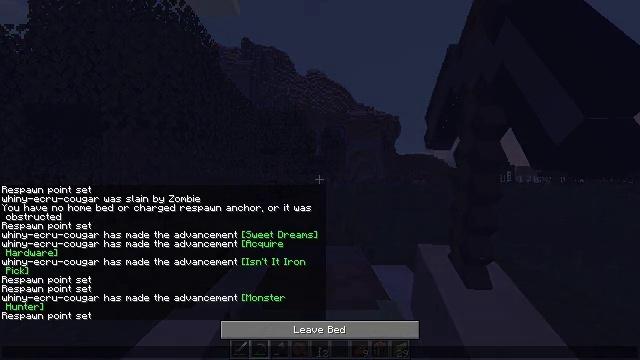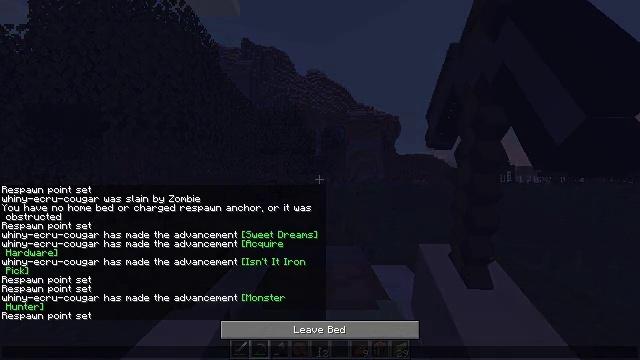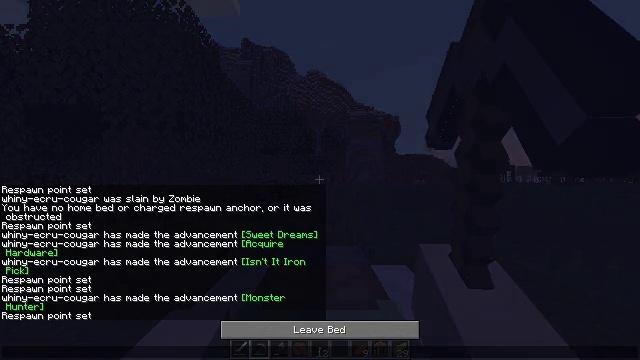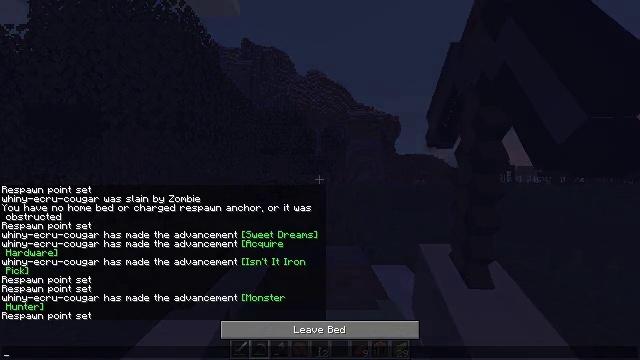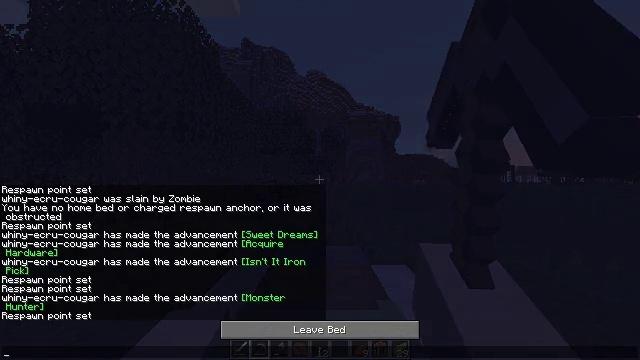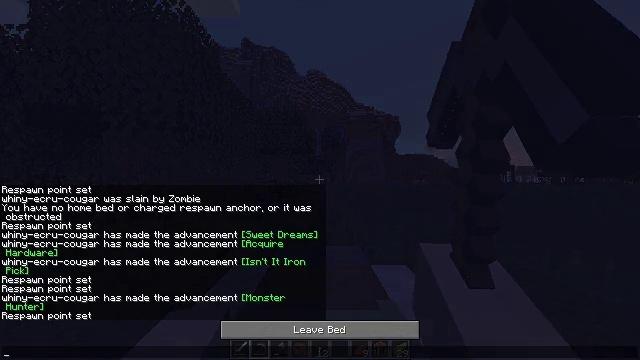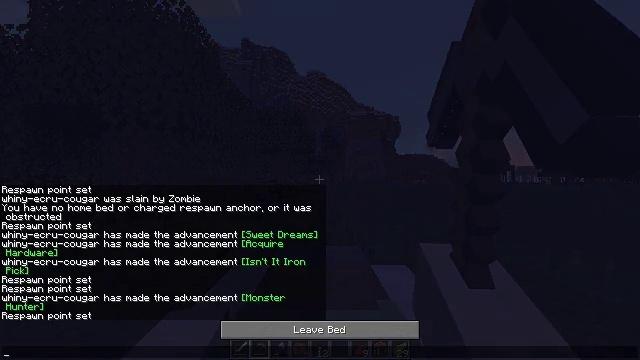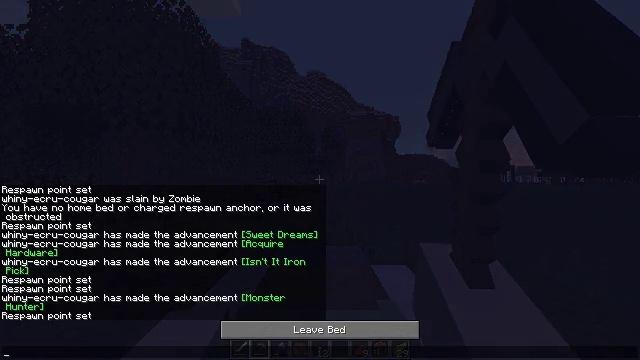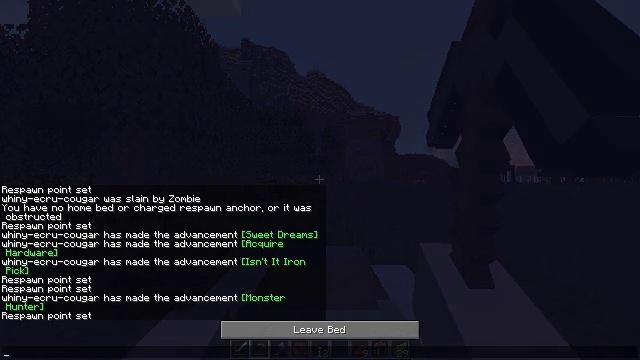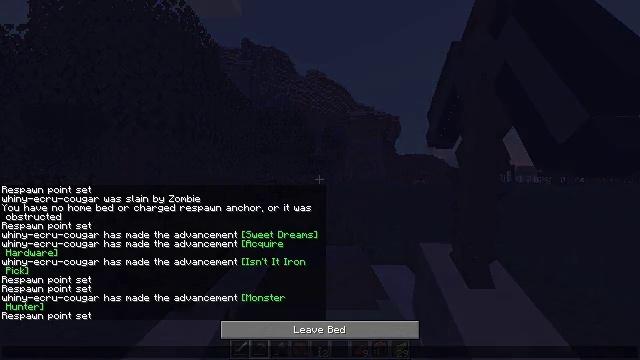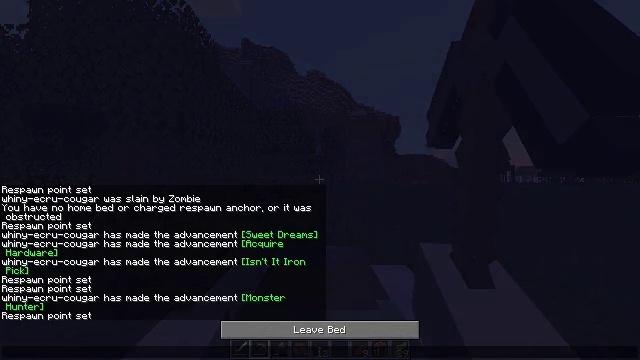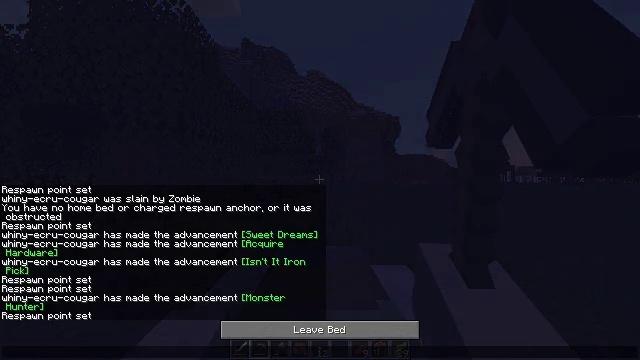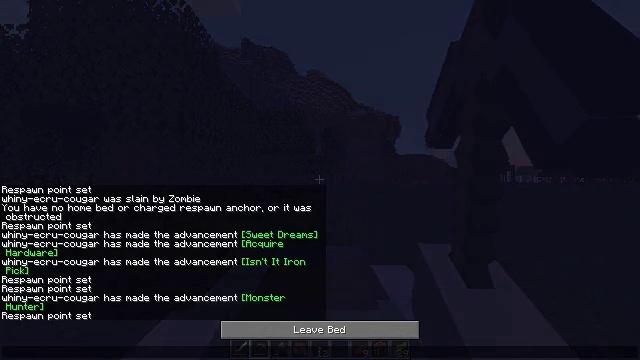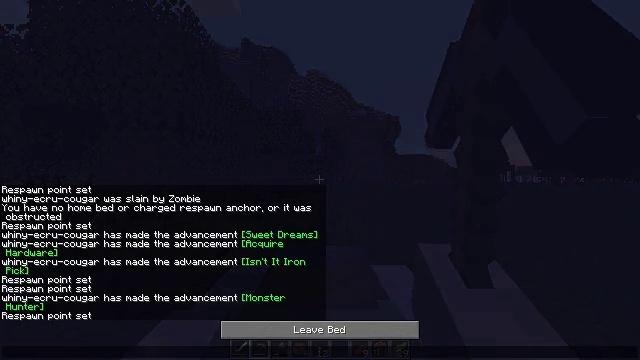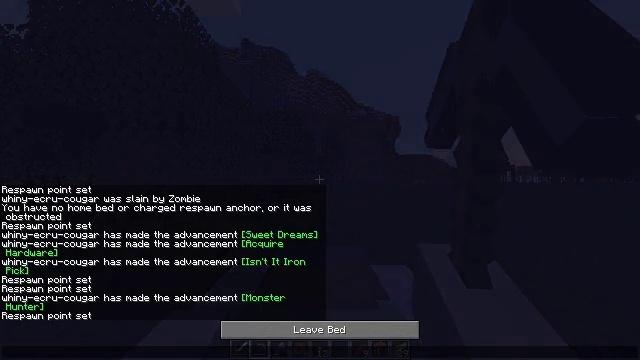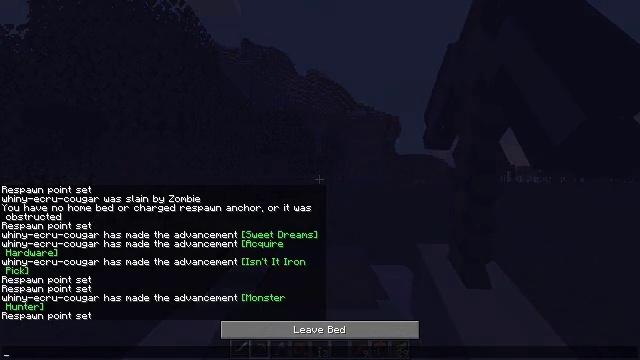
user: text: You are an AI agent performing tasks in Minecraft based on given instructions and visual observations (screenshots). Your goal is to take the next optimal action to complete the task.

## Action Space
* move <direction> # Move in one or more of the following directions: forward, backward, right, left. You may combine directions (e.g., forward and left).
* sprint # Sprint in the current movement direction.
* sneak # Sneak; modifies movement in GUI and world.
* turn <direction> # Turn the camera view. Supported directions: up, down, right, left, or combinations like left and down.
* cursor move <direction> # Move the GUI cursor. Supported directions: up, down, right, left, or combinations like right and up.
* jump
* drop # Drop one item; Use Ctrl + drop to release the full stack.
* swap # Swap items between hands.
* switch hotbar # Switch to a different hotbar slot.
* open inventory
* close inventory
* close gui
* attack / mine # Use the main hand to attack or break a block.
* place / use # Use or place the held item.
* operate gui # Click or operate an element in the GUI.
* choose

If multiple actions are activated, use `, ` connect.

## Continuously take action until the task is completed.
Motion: motion action
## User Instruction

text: Collect the potted red mushroom.
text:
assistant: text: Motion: no_op
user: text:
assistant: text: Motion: no_op
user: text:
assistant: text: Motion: no_op
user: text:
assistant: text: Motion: no_op
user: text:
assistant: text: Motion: no_op
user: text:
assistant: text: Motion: no_op
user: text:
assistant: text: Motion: no_op
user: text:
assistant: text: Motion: no_op
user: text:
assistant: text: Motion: no_op
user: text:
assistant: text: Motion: no_op
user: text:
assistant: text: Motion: no_op
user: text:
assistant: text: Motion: no_op
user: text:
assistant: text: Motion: no_op
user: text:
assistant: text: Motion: no_op
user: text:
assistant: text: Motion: no_op
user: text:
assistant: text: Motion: no_op
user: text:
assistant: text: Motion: no_op
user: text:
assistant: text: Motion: no_op
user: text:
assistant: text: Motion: no_op
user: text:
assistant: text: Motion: no_op
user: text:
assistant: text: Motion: no_op
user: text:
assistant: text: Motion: no_op
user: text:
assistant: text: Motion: no_op
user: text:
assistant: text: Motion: no_op
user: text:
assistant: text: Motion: no_op
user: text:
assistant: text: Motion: turn left and down
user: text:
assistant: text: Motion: no_op
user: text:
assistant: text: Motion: no_op
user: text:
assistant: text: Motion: no_op
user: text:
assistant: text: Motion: no_op